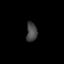
Tissue: lung
Cell type: Epithelial cells
Senescence score: 0.2006
Nuclear area (px): 200
Mean DAPI intensity: 70.485